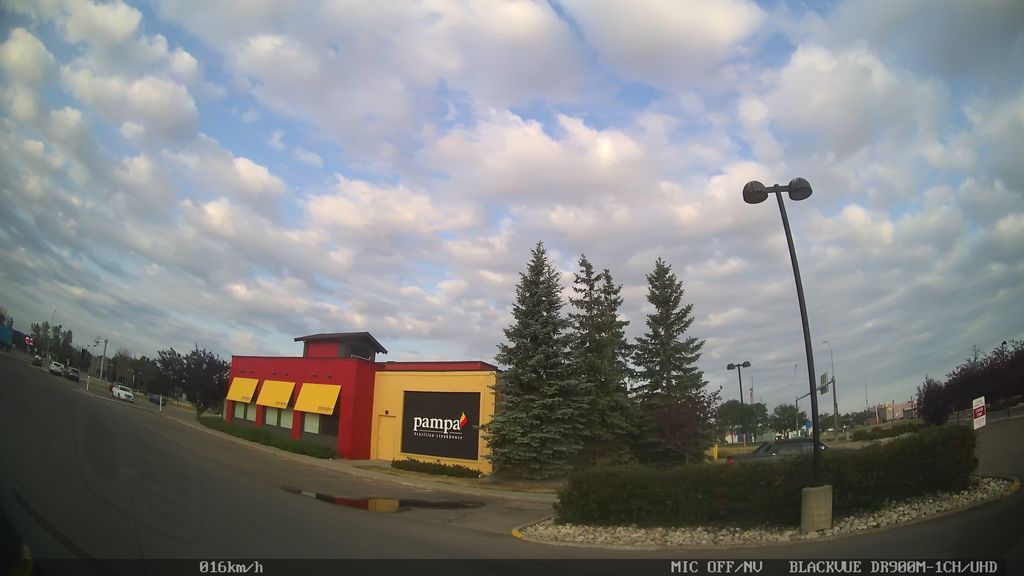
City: edmonton